Chest X-ray. View position: PA
Patient age: 72
Patient sex: M
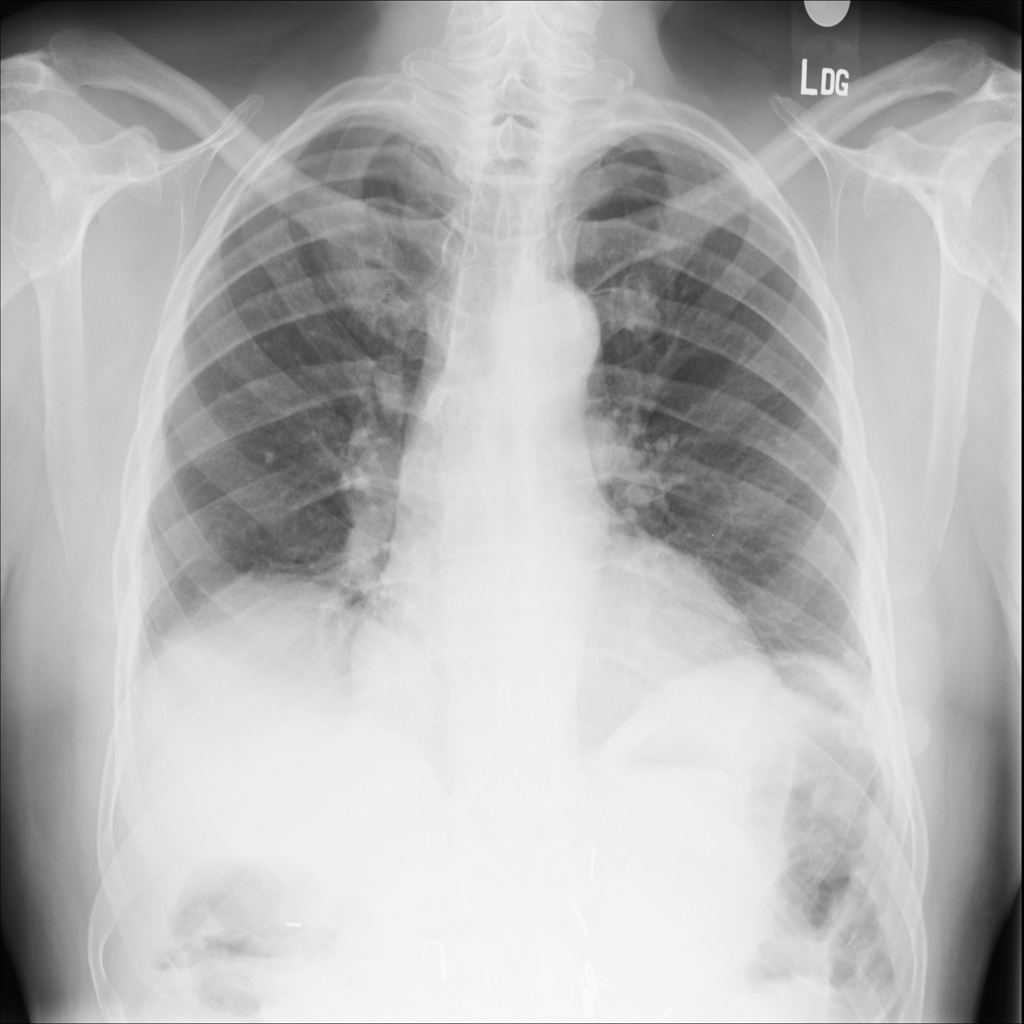
Finding: Pneumothorax